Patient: sex M, age 61
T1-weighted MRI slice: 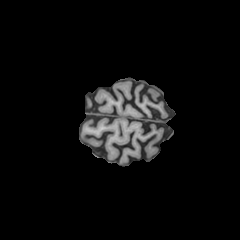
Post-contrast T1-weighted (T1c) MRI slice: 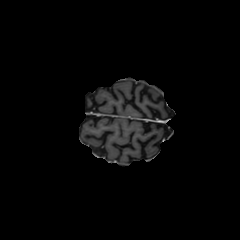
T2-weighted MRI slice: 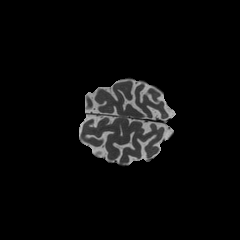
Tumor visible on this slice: no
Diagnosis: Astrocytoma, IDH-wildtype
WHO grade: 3